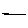
Label: square